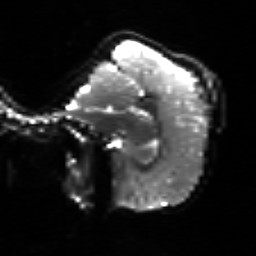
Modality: sbref
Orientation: sagittal
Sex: male
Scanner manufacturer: siemens
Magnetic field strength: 3 T
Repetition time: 5 s
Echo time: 0.071 s